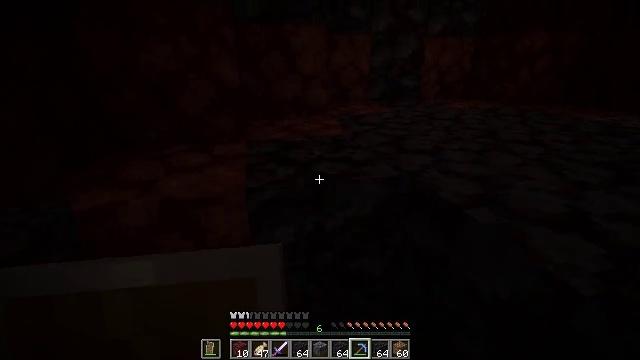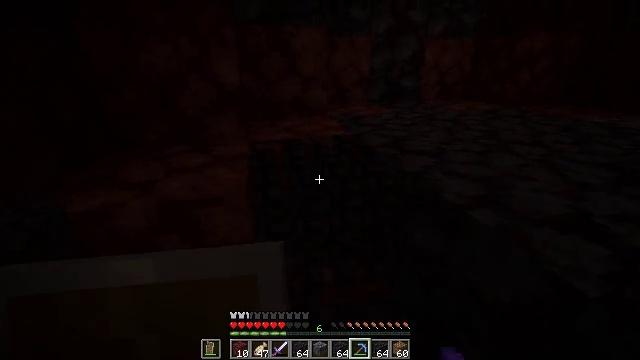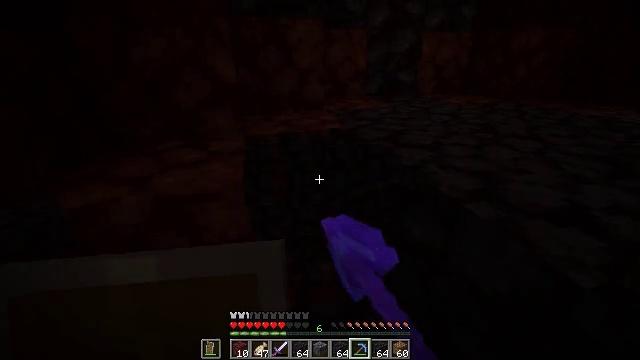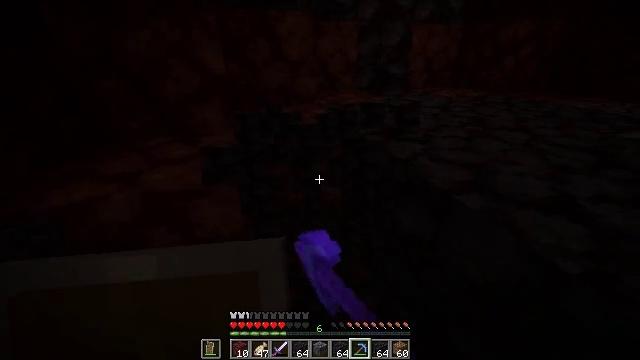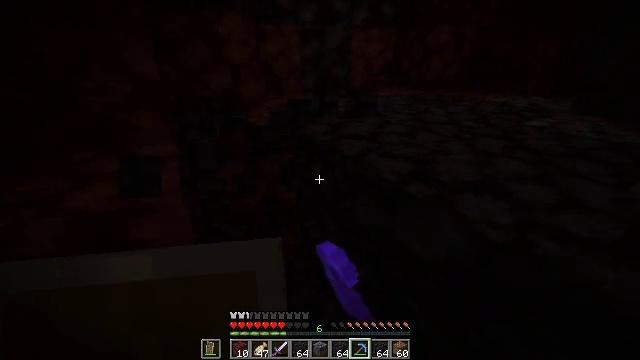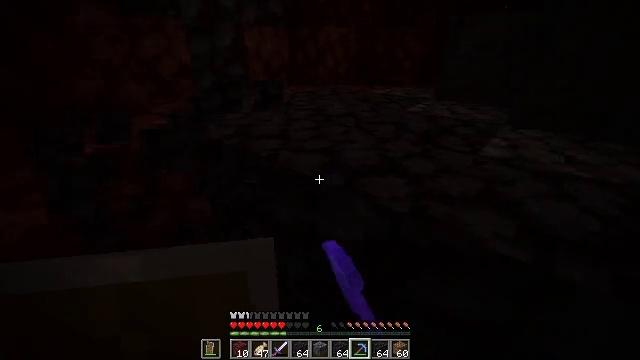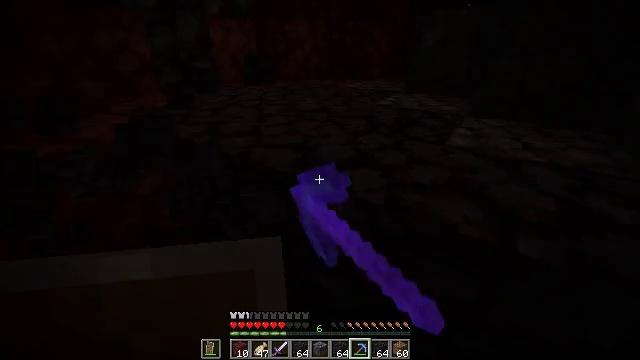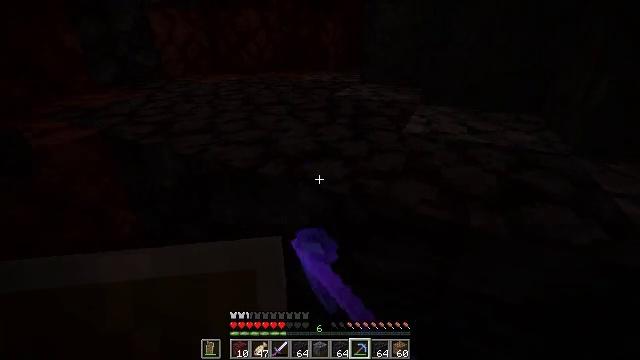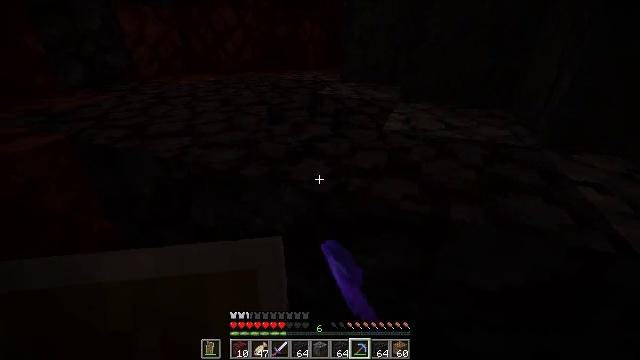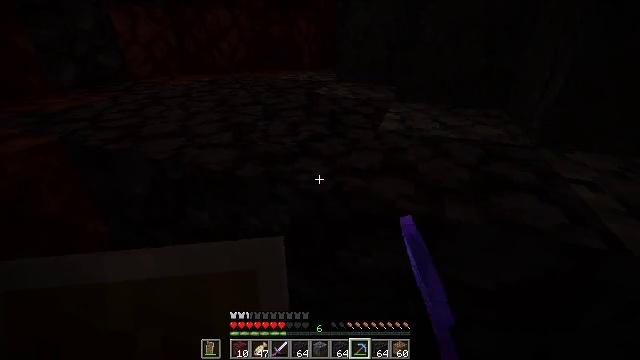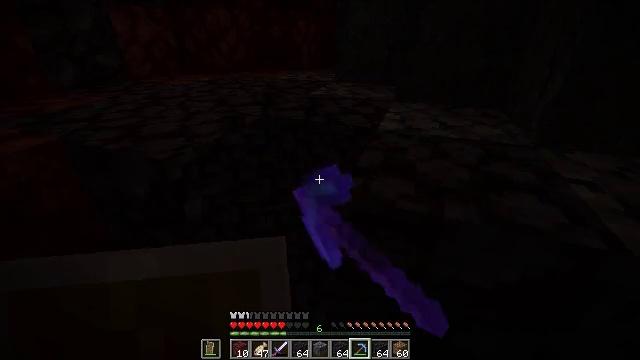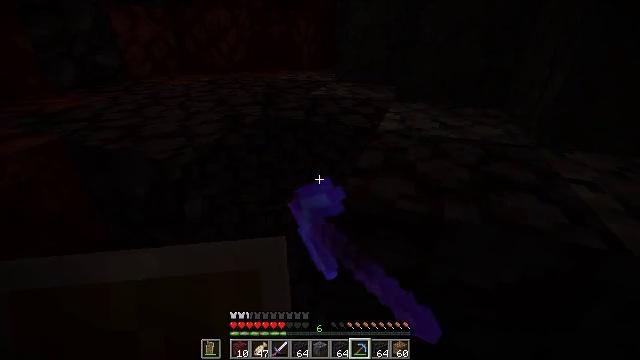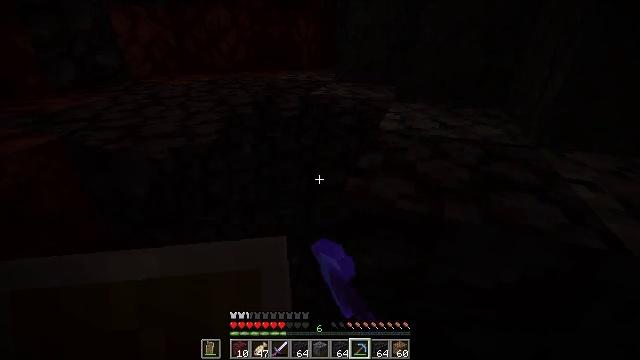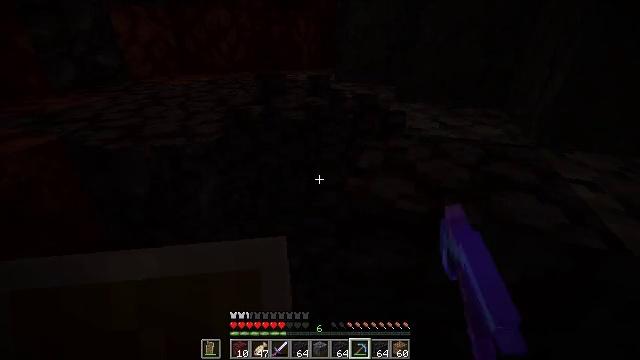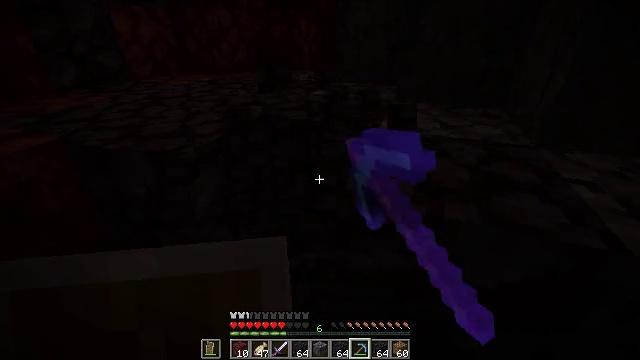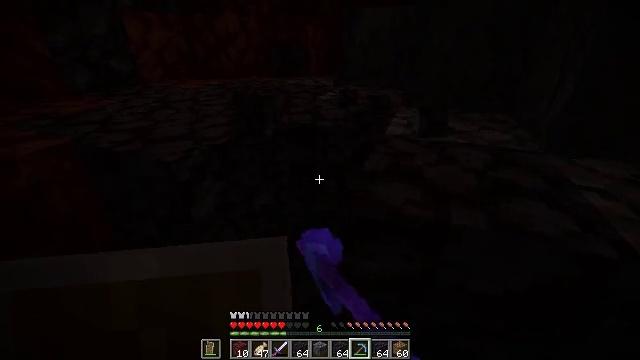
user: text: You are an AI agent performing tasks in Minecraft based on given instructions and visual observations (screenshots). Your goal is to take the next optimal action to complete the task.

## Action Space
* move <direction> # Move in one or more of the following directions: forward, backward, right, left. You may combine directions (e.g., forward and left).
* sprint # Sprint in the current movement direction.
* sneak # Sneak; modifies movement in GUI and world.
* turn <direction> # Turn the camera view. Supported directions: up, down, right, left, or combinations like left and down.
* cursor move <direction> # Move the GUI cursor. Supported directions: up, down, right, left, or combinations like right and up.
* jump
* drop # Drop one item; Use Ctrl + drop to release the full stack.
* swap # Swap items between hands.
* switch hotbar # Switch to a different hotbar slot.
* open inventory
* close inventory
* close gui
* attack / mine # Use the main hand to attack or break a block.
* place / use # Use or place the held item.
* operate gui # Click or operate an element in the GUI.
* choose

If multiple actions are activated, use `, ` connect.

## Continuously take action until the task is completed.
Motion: motion action
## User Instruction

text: Collect blackstone for building.
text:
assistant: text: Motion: attack / mine
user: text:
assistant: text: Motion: turn down, attack / mine
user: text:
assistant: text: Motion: turn right and down, attack / mine
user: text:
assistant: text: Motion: turn right, attack / mine
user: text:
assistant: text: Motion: turn right, attack / mine
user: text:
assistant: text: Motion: turn right and down, attack / mine
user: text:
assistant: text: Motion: turn right and down, attack / mine
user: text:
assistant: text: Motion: turn right, attack / mine
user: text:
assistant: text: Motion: attack / mine
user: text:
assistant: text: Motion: attack / mine
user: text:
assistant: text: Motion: attack / mine
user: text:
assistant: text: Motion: attack / mine
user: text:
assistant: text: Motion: attack / mine
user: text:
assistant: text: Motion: attack / mine
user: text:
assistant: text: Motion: turn left, attack / mine
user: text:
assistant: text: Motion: turn left and up, attack / mine
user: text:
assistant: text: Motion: turn left and up, attack / mine
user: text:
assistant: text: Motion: attack / mine
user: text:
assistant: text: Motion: attack / mine
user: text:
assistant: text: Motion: turn right and up, attack / mine
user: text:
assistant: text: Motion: turn right, attack / mine
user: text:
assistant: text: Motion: attack / mine
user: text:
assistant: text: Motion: attack / mine
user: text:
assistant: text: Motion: attack / mine
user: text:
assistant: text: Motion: turn right, attack / mine
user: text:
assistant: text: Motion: turn right and down, attack / mine
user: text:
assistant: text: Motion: turn right and down, attack / mine
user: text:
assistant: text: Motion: attack / mine
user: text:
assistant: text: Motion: attack / mine
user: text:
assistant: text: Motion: attack / mine